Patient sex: M
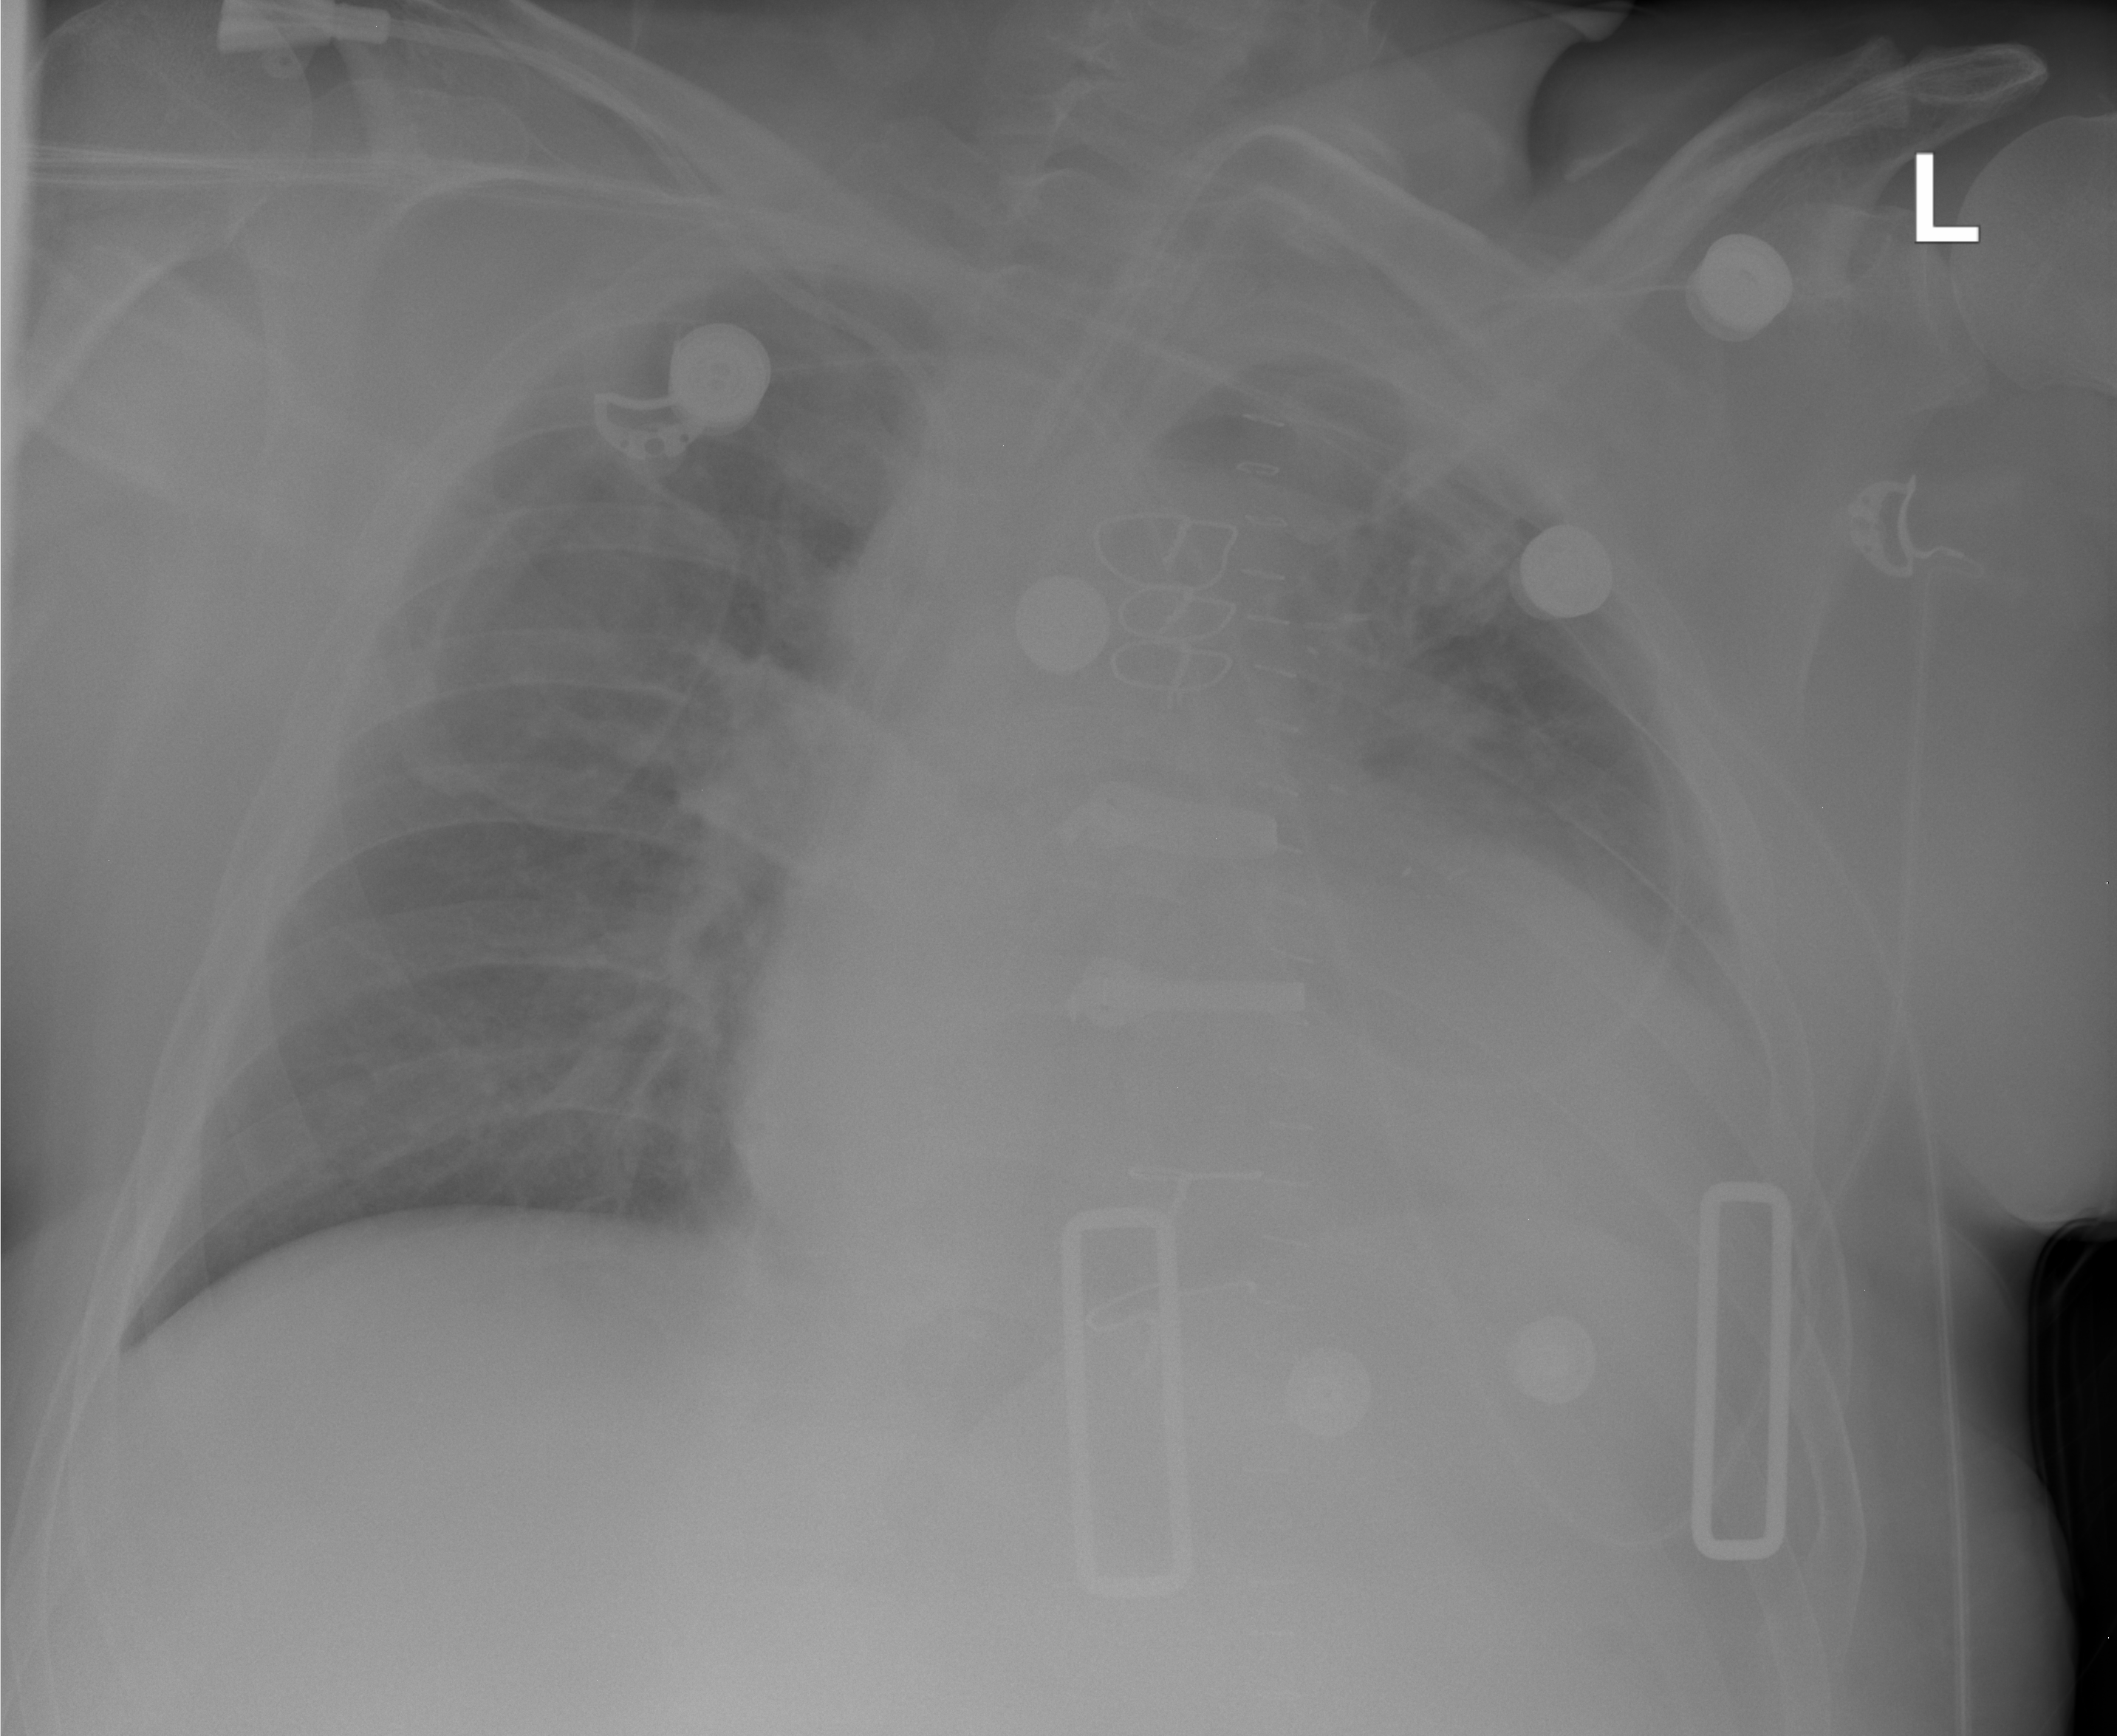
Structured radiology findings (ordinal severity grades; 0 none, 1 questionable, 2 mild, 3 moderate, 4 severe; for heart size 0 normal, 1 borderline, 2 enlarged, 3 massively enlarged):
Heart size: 2
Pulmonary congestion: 2
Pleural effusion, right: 0
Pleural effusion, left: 2
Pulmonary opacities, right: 0
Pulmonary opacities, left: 1
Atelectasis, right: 0
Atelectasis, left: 2